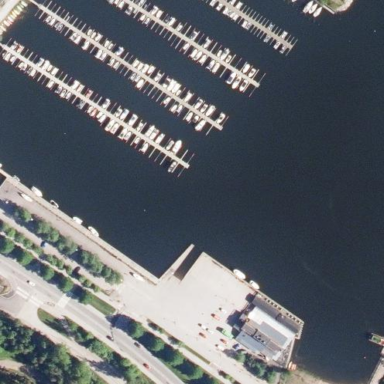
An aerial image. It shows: Marina on leisure land.